Question: I'm trying to generate a string of a random length which consists out of random 'char's.
To do so I have this code:
'''
class Program
{
static void Main(string[] args)
{
for (int i = 0; i < 1000; i++)
{
MyString test = new MyString();
test.Random();
Console.WriteLine(test.Value);
}
Console.ReadLine();
}
}
public class MyString
{
private string value = string.Empty;
private Random r = new Random();
public string Value
{
get { return this.value; }
set { this.value = value; }
}
public void Random()
{
int length = (r.Next() % (100)) + 1;
for(int i = 0; i < length; i++)
{
value = value + RandomChar();
}
}
public char RandomChar()
{
// 32 to 126
int c = (r.Next() % 95) + 32;
char ch = (char)c;
return ch;
}
}
'''
Now, lets look at a part of the output:

As you can see, the output is far from random, it contains a lot of repeating strings. How is this possible, and how do I solve it?
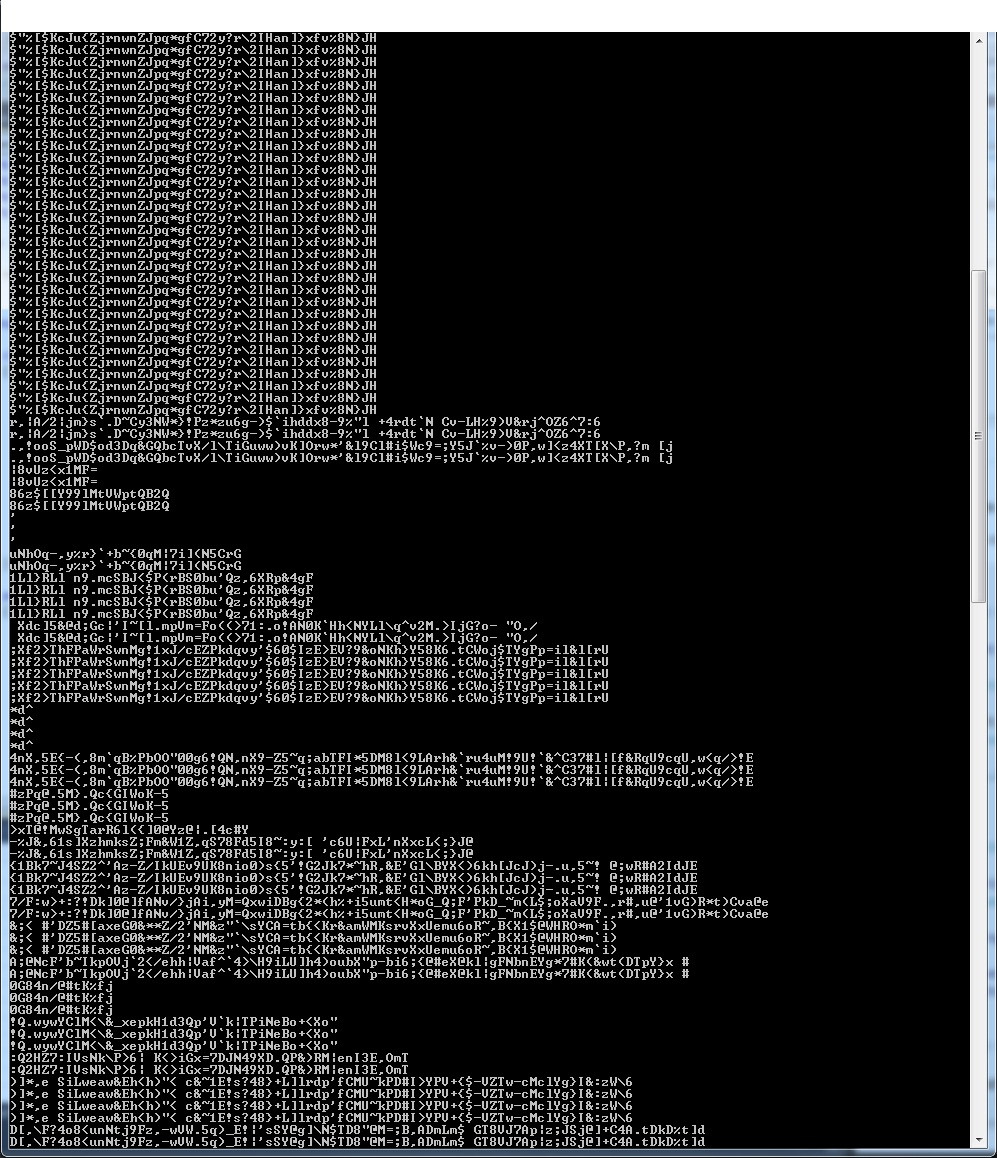
Answer: It looks like you are creating a instance of the 'Random' class every time your 'MyString' constructor is called. The 'Random' class probably seeds itself based on the current time (to some resolution). Random number generators seeded with the same value will generate the same pseudo-random sequence.
The solution is to construct instance of 'Random' and use that everywhere.